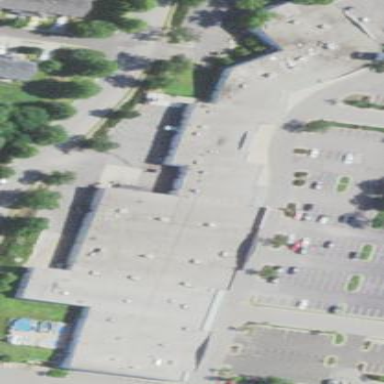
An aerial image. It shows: Commercial building.